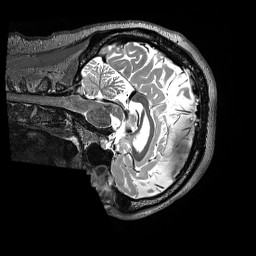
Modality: T2w
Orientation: sagittal
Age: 42
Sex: male
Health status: ill
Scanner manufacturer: siemens
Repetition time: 3.2 s
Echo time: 0.566 s